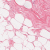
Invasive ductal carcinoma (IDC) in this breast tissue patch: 0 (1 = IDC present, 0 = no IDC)